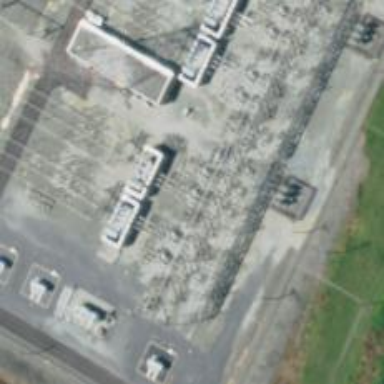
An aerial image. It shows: Switch for power supply.